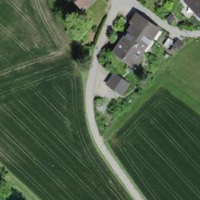
EUNIS habitat code: 52
Species observed at this site:
Lathyrus vernus